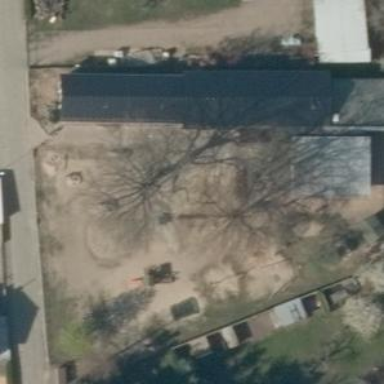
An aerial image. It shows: Kindergarten building.